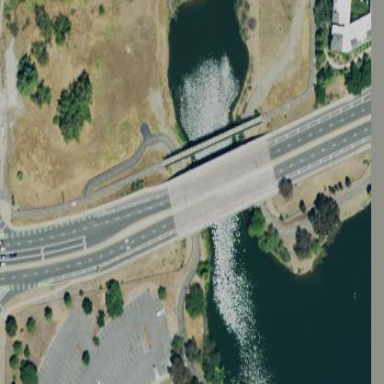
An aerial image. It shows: Man-made bridge.